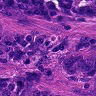
Metastatic tissue present: yes